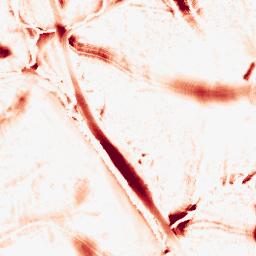
Category: morphological
Decomposition family: tophat
Decomposition parameters: size: 20
mode: white
Upsampling method: regularized
Upsampling parameters: scale: 4
lambda_reg: 0.001
Upsampling scale: 4